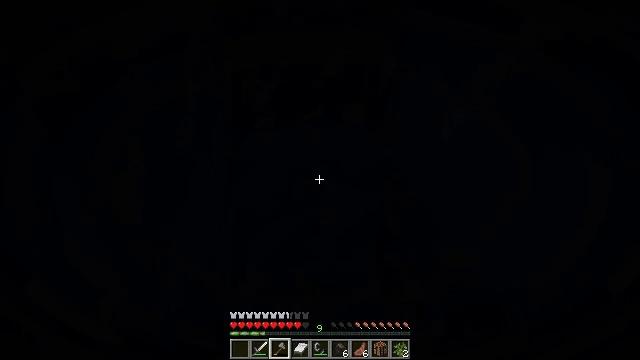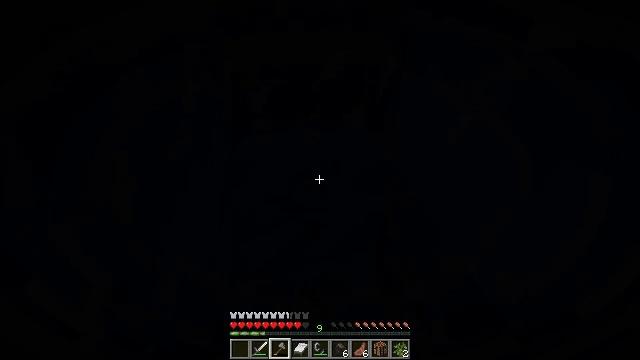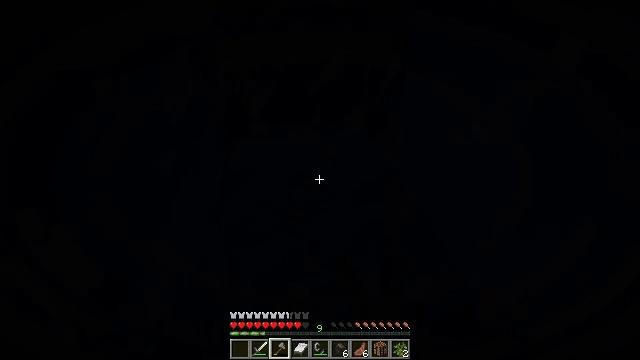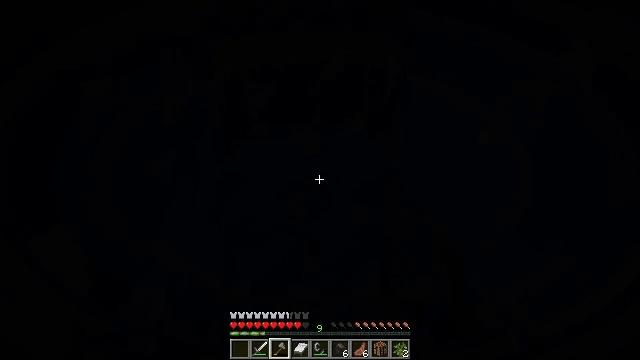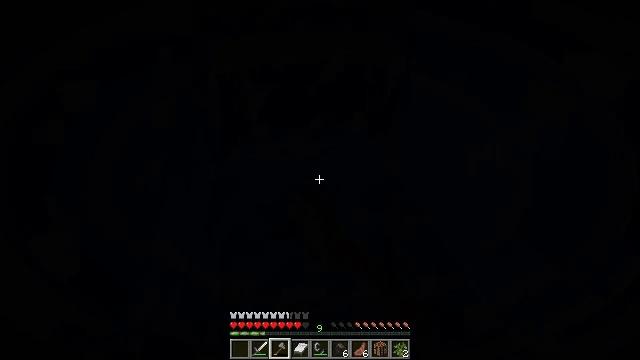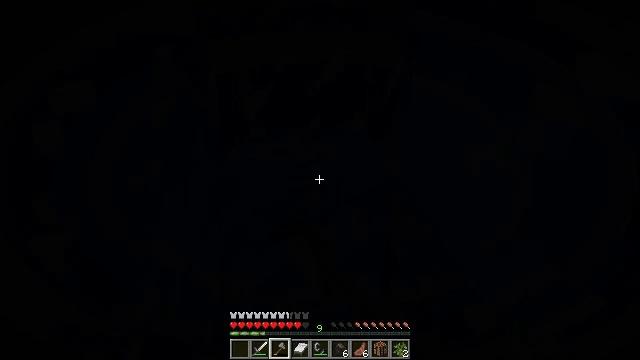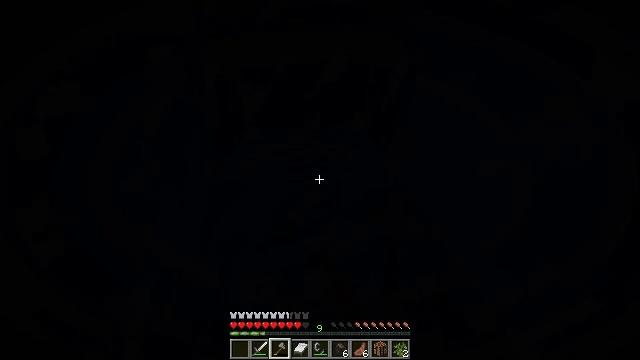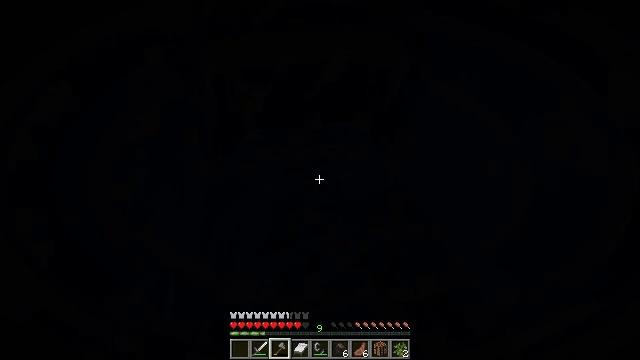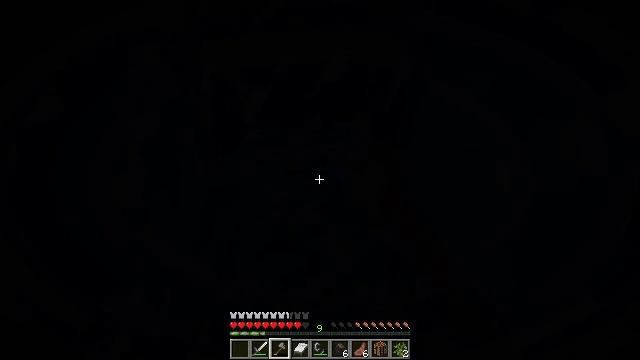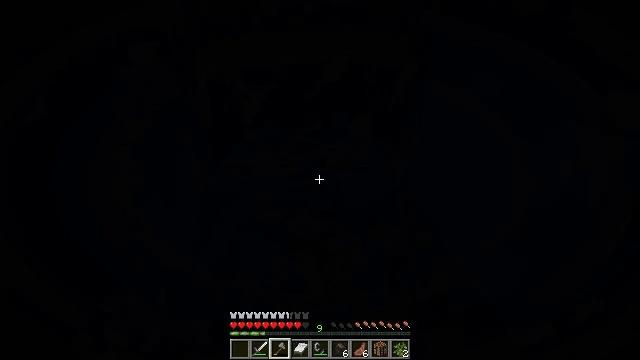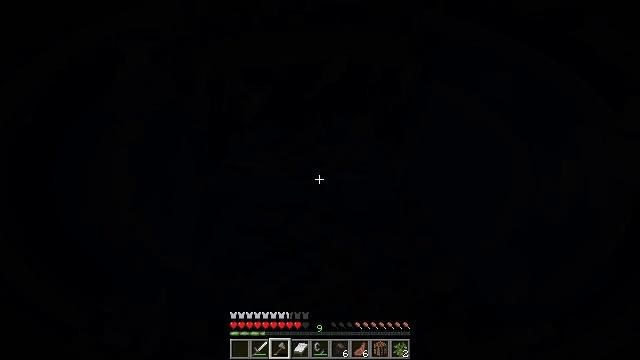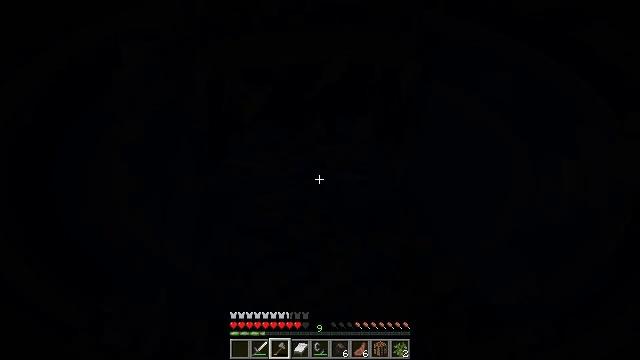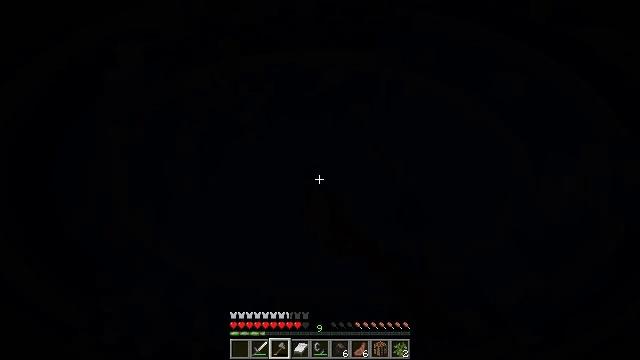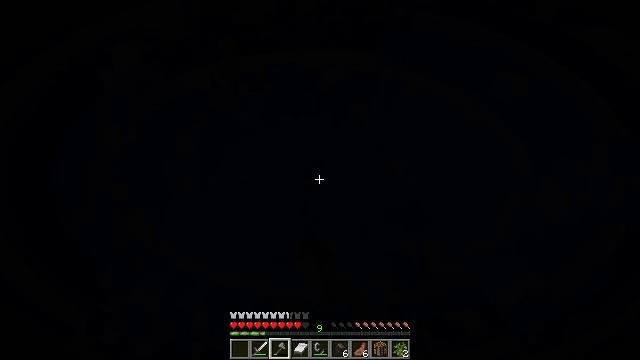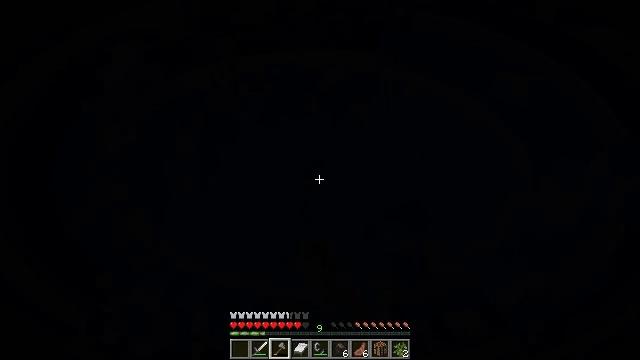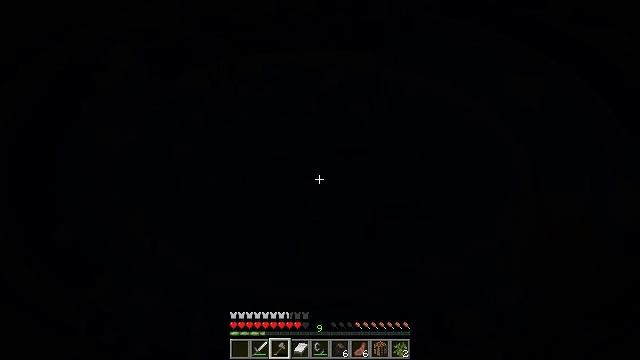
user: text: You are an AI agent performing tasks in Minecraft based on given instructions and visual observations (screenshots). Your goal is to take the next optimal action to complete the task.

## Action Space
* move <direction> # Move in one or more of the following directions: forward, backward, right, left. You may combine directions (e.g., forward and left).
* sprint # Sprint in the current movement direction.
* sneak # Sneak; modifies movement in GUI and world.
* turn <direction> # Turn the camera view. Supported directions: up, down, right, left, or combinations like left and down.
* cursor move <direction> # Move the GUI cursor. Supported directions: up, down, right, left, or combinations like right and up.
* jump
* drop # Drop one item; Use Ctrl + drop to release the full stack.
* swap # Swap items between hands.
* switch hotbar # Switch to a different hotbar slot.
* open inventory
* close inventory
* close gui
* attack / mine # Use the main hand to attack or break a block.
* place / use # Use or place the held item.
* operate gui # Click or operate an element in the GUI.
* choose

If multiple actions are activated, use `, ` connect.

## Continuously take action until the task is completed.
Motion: motion action
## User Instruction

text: Break packed ice to add to inventory.
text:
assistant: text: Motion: move forward, attack / mine
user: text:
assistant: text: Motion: move forward, attack / mine
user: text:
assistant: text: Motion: attack / mine
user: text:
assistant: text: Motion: attack / mine
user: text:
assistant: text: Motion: attack / mine
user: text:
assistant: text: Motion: attack / mine
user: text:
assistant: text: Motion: attack / mine
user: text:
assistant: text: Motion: attack / mine
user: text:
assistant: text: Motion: attack / mine
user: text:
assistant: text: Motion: attack / mine
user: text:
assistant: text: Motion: attack / mine
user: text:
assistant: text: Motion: attack / mine
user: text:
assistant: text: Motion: attack / mine
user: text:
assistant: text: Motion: attack / mine
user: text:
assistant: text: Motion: attack / mine
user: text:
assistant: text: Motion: attack / mine
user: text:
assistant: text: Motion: attack / mine
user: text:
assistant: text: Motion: attack / mine
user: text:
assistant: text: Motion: attack / mine
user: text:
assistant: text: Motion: move forward, attack / mine
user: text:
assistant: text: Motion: move forward, attack / mine
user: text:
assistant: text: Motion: move forward, attack / mine
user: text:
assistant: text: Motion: attack / mine
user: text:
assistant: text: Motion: attack / mine
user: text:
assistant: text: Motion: attack / mine
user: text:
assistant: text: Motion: attack / mine
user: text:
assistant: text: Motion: attack / mine
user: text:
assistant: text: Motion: attack / mine
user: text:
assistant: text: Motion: attack / mine
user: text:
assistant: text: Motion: attack / mine